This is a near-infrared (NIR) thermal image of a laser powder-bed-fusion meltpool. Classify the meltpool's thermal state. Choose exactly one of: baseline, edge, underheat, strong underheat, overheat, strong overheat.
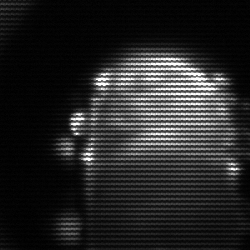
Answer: baseline